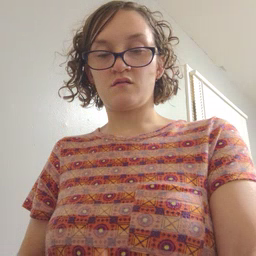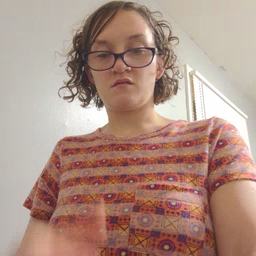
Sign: tooth